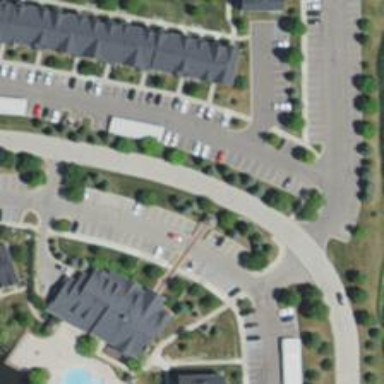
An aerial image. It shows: Service road with separate asphalt sidewalk.